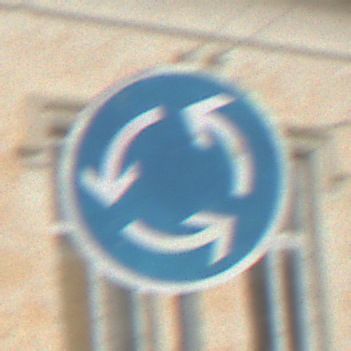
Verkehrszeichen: Kreisverkehr
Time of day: MorningAfternoon
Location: Outdoor (Nature)
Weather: PartlyCloudy
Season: Autumn
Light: Natural